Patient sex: M
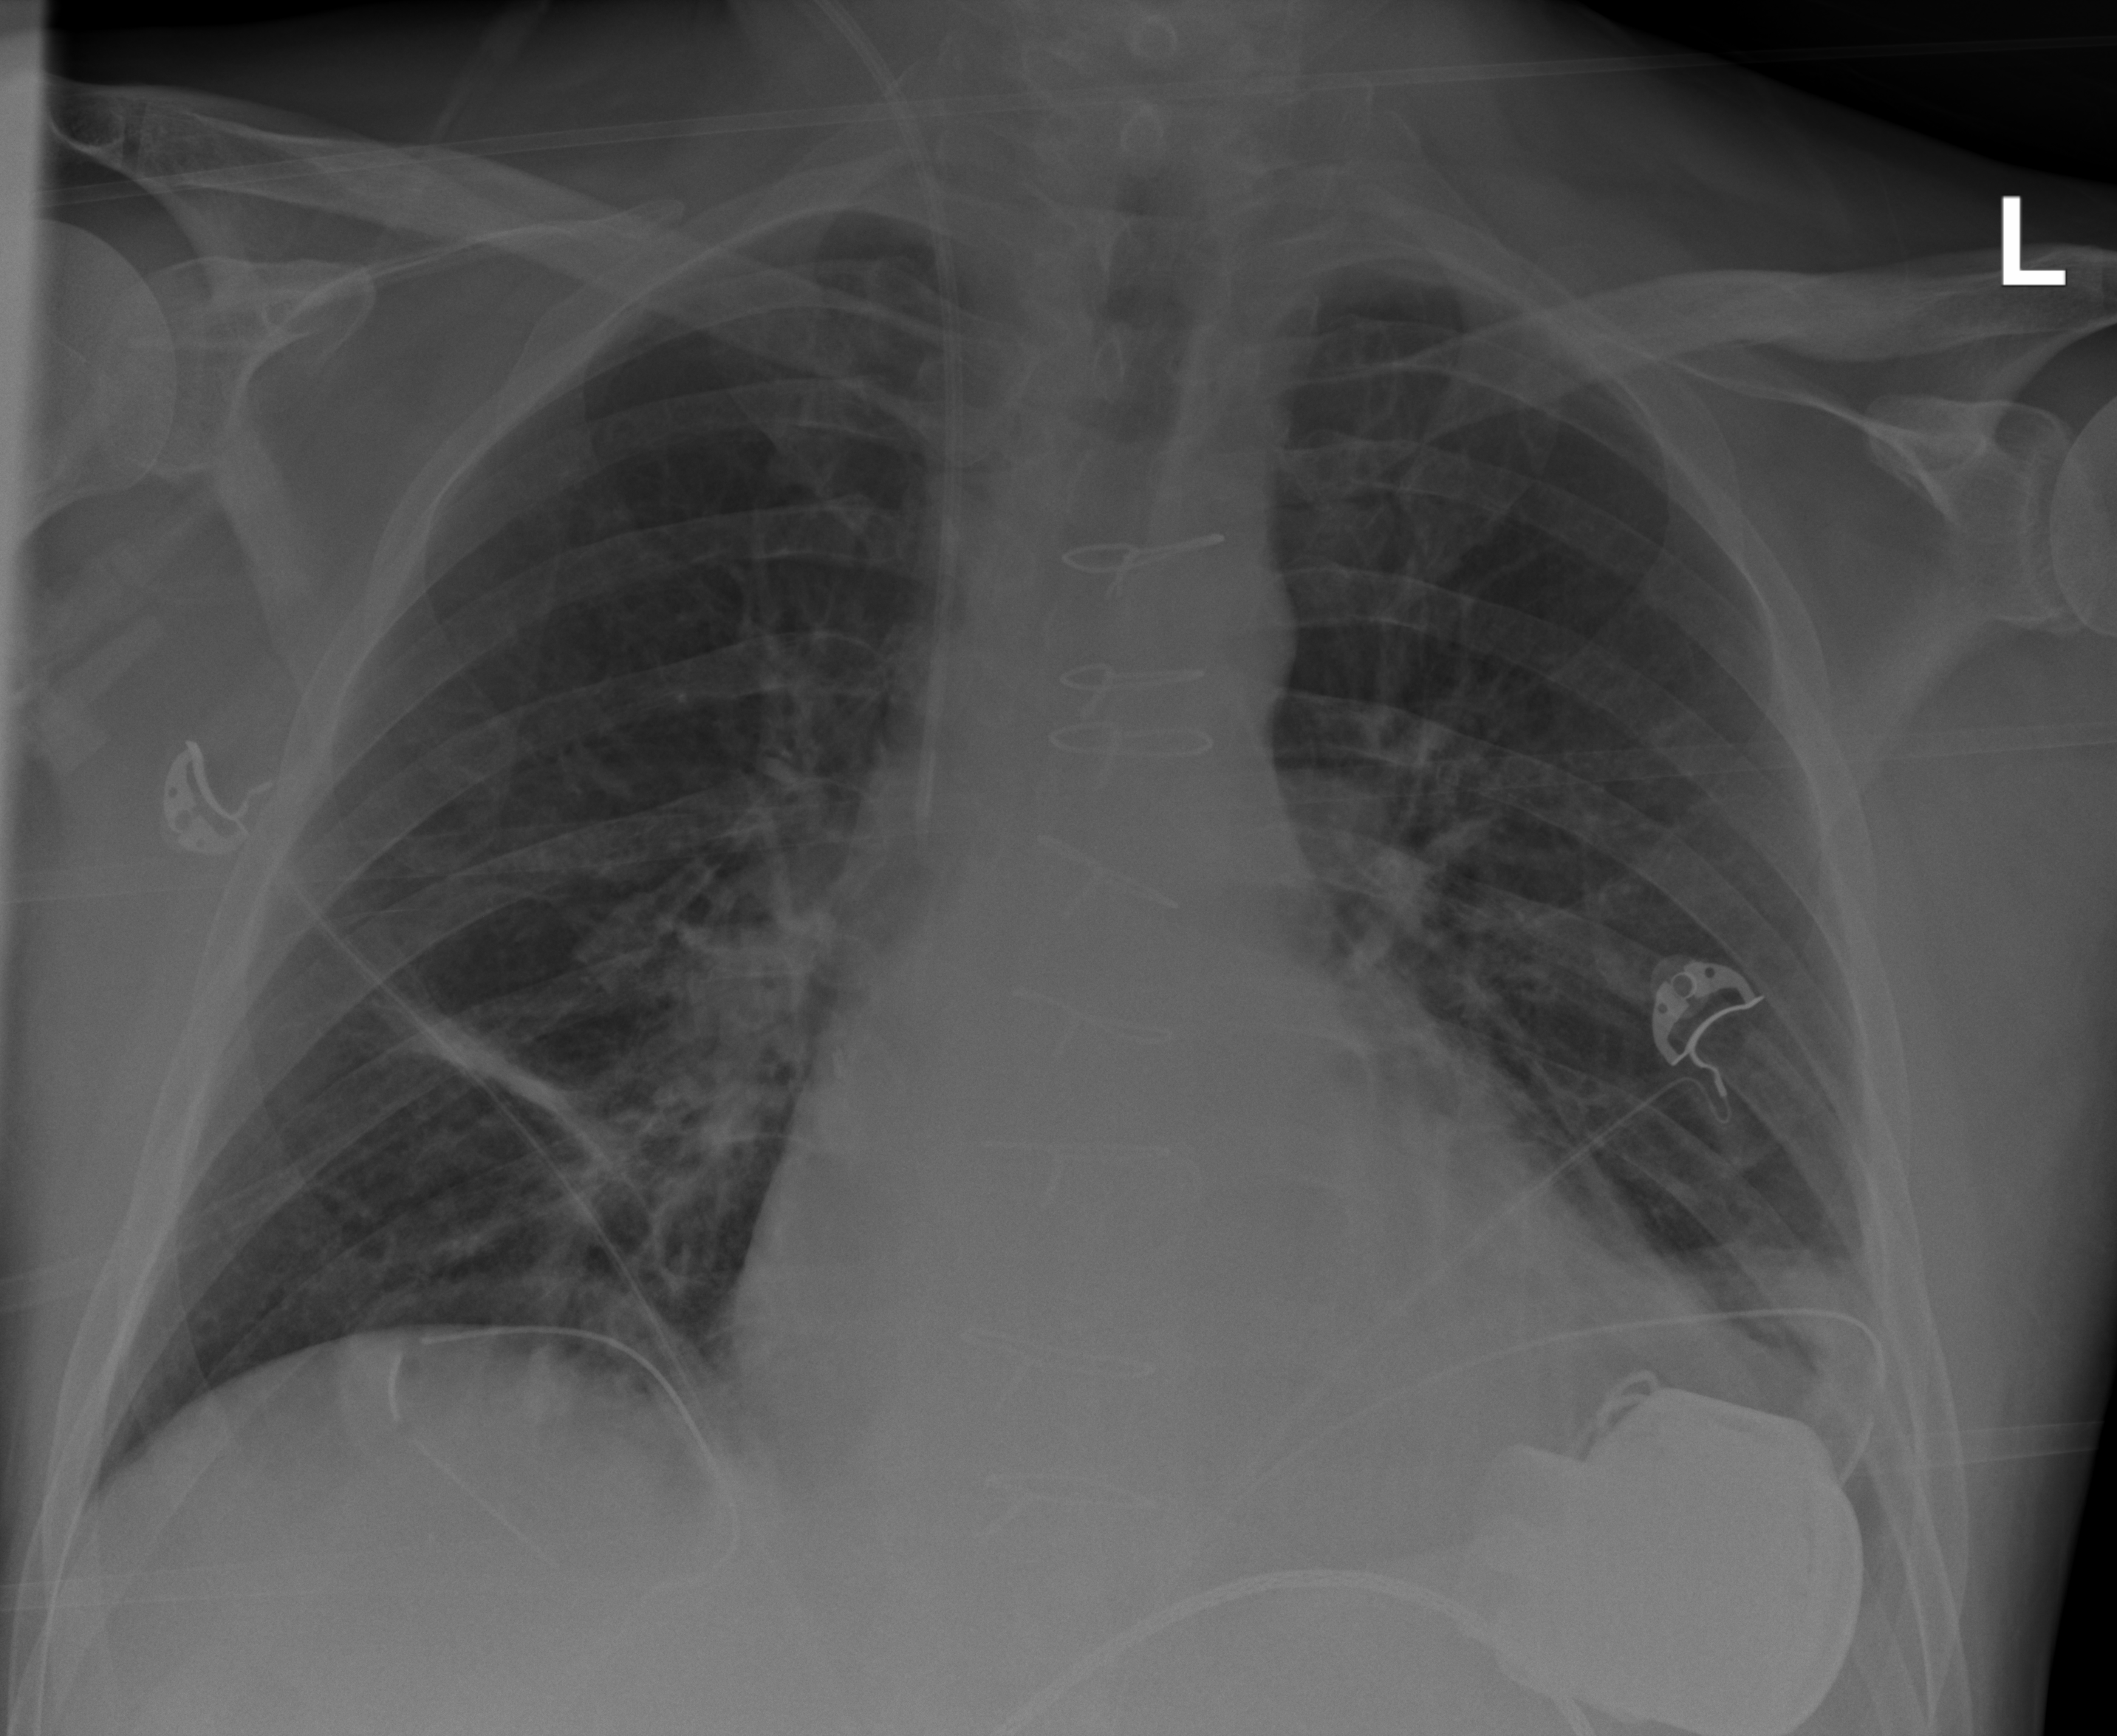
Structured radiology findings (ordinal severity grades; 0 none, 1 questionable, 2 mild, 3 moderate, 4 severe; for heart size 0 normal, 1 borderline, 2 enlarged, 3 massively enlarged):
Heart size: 2
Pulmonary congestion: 2
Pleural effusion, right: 0
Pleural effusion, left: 1
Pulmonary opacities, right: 0
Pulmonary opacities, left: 0
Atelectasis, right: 2
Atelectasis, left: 2